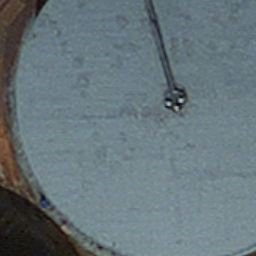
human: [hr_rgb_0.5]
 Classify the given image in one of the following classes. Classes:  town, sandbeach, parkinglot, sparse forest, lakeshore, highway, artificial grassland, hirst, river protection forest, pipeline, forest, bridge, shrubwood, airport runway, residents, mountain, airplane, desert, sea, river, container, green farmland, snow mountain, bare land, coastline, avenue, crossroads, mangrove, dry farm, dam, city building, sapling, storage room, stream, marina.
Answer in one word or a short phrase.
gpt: storage room